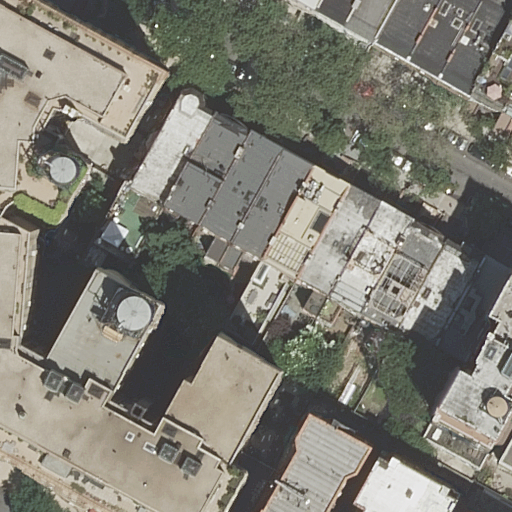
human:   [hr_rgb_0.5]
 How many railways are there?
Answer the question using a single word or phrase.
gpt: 0

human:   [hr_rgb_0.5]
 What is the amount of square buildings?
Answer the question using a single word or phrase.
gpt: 0

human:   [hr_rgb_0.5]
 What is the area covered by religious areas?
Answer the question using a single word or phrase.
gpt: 0m2

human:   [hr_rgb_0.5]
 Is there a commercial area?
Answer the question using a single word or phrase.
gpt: no

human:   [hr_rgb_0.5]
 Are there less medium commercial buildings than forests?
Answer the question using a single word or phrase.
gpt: no

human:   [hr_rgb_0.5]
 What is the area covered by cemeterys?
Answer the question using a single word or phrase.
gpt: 0m2

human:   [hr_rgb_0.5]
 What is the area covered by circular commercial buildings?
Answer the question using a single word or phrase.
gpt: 0m2

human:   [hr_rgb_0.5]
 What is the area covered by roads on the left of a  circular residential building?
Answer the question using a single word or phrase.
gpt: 0m2

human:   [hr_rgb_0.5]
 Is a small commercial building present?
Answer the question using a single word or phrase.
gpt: no

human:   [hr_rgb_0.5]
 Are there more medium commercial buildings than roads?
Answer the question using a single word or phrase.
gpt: no

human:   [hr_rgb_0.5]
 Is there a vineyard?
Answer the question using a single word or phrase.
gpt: no

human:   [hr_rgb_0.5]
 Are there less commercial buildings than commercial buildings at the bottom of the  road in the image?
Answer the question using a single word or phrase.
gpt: no

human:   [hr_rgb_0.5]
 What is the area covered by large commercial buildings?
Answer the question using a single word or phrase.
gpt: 0m2

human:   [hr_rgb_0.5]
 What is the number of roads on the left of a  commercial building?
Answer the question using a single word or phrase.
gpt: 0

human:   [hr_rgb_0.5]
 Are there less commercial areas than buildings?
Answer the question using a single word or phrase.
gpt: yes

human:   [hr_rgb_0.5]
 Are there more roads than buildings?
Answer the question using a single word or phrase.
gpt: no

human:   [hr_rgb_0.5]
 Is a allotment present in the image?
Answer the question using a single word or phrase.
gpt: no

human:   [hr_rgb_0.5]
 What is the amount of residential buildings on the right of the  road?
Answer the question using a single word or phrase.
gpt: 12

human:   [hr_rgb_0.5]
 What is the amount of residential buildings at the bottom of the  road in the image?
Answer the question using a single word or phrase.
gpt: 14

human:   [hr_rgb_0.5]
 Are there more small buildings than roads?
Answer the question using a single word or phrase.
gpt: yes

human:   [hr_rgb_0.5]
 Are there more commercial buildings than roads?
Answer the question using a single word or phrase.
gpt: no

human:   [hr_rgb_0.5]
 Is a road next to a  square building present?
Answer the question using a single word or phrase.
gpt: no

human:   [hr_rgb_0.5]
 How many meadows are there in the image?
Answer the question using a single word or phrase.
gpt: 0

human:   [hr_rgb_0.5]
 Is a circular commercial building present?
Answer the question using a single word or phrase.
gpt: no

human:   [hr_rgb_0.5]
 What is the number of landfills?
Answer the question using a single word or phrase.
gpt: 0

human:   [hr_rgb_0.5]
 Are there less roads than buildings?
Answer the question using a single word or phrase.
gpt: yes

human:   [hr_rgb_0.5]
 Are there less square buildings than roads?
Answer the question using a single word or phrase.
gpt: yes

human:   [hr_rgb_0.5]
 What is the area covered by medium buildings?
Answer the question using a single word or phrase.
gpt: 2888m2

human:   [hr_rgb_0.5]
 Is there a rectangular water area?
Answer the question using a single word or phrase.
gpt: no

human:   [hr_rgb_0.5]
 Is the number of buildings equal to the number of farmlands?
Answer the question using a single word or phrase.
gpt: no

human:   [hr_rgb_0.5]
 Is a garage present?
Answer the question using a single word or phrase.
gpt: no

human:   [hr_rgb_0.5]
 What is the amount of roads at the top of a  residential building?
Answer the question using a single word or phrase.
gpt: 1

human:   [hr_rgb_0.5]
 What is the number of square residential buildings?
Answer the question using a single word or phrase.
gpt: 0

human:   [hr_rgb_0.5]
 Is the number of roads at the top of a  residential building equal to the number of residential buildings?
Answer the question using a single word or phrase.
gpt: no

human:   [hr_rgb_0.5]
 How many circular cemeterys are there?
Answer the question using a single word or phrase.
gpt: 0

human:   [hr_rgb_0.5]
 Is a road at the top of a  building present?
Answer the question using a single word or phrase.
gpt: yes